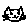
Label: cat